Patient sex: M
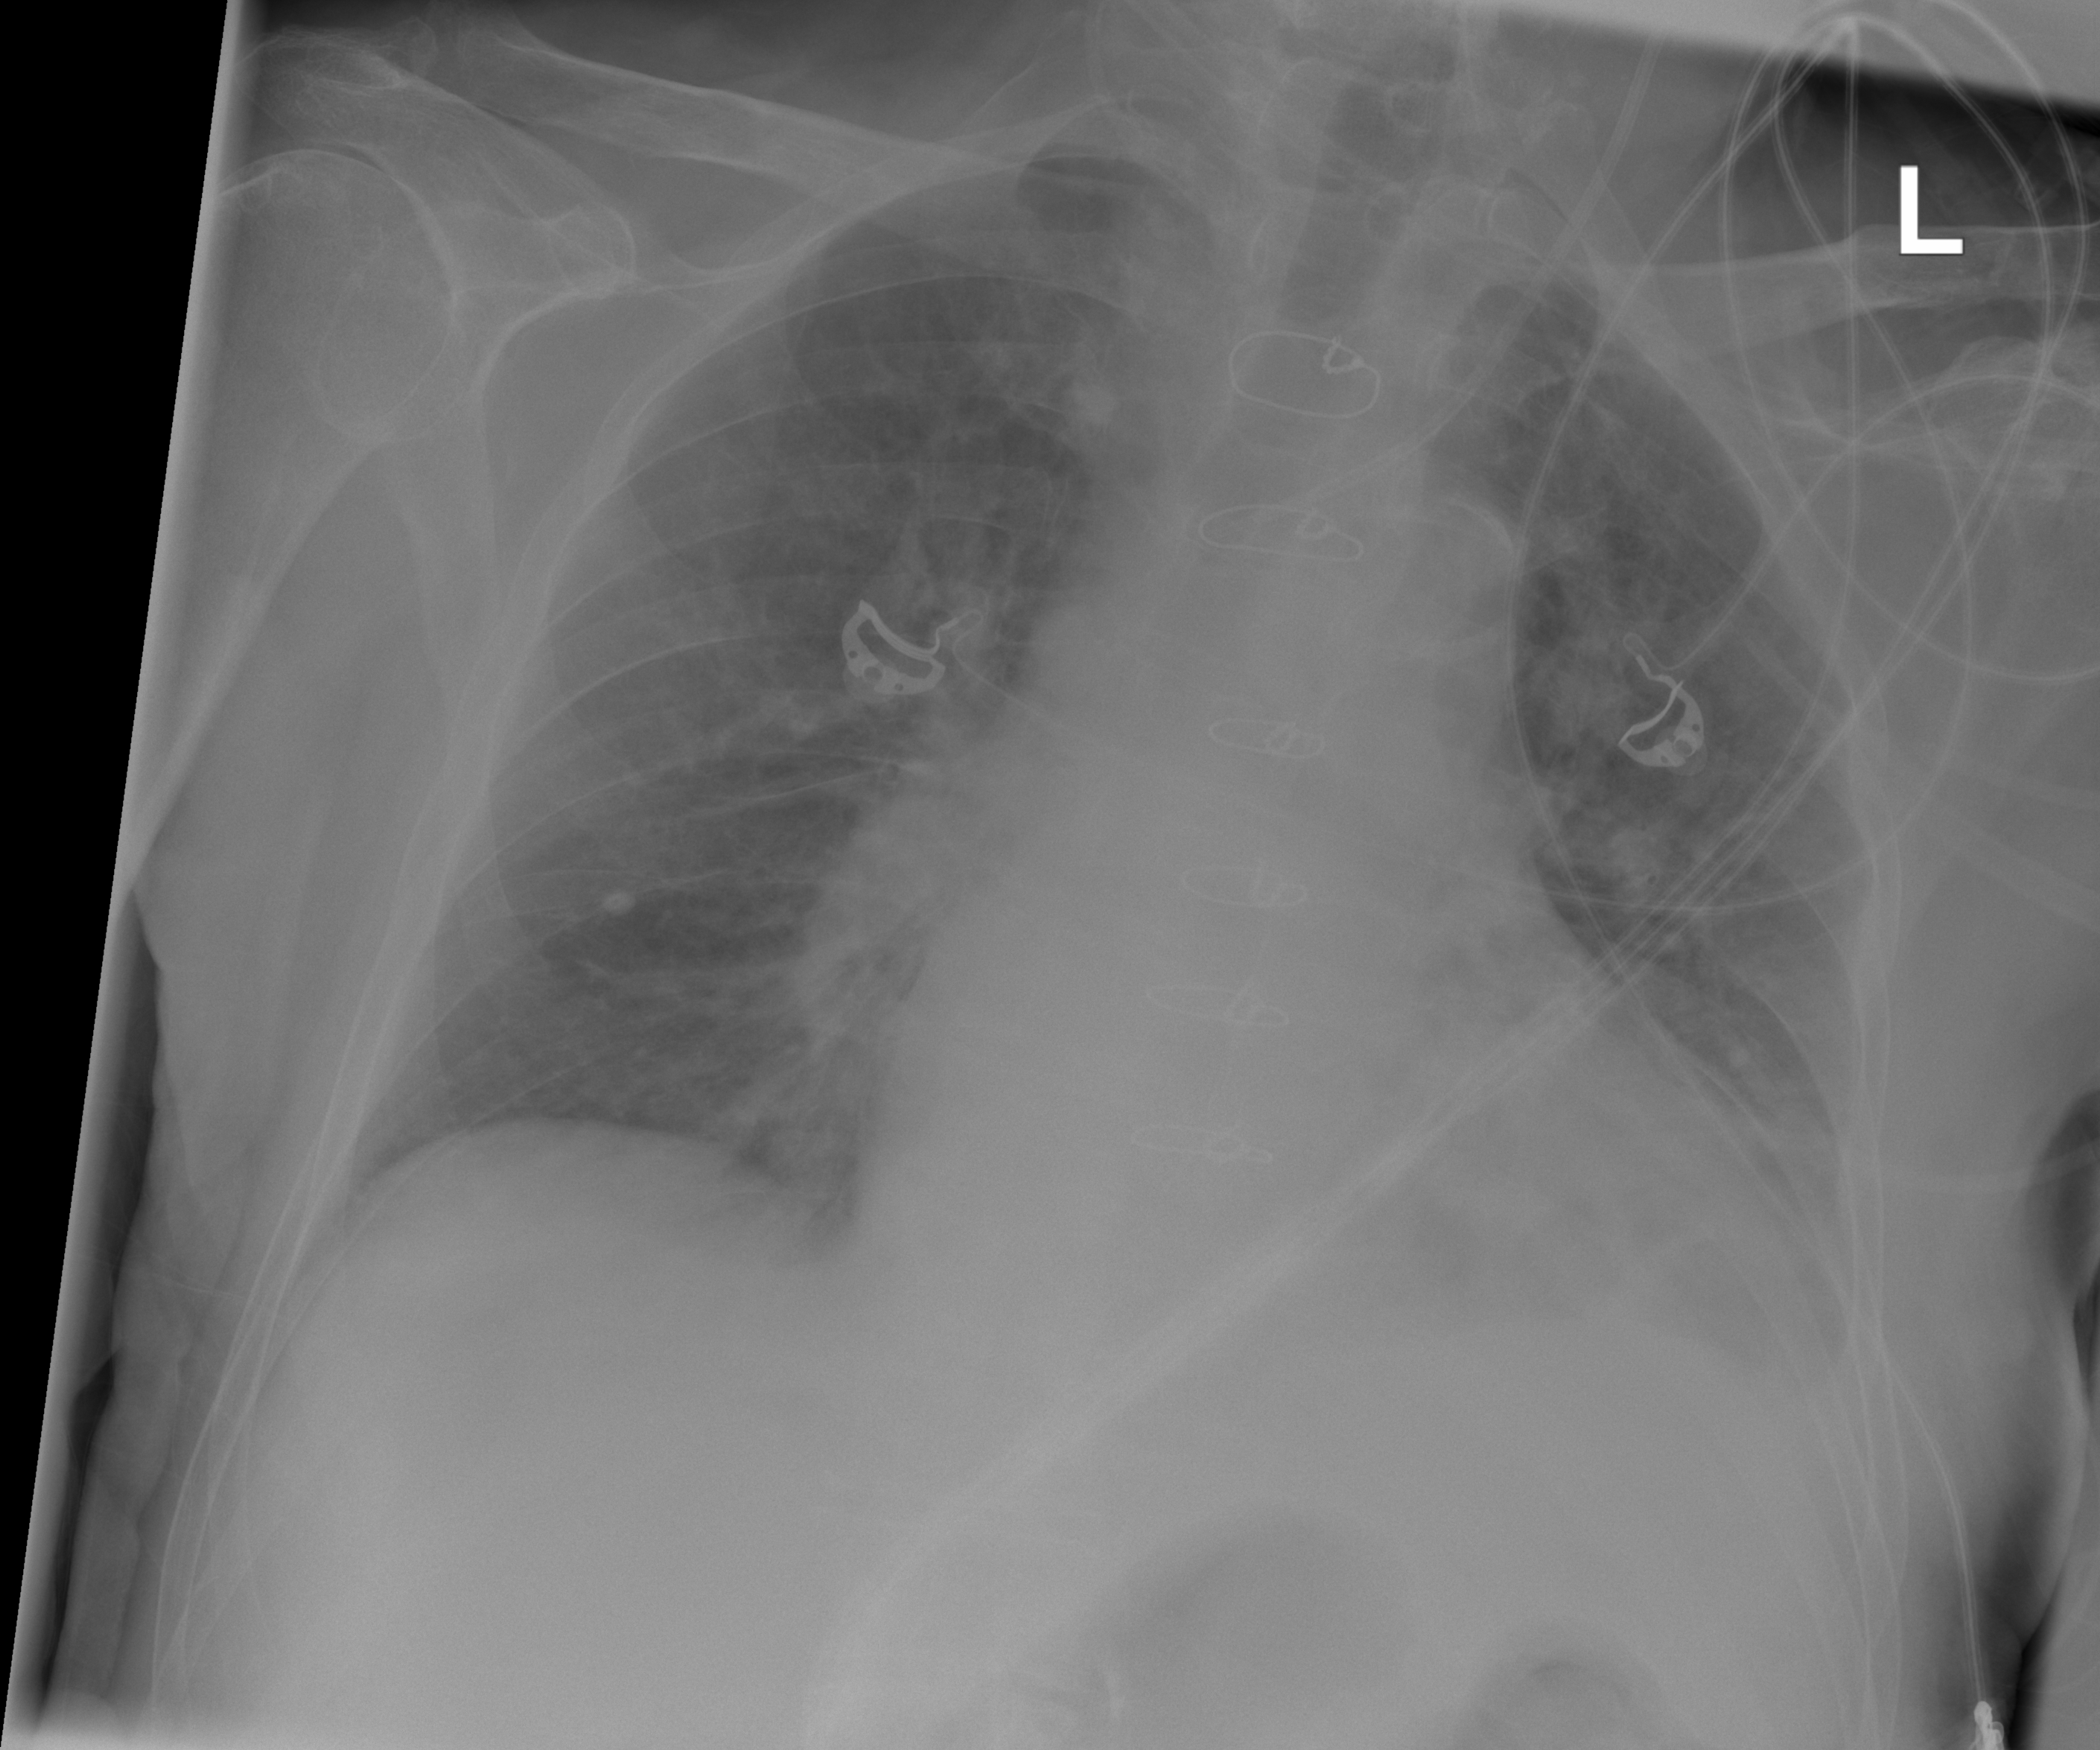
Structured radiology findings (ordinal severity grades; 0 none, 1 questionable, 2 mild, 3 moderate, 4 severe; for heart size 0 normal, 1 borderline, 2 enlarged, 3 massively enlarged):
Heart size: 2
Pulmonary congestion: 2
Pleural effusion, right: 0
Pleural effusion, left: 2
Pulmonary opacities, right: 0
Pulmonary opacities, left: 0
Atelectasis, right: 0
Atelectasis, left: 2